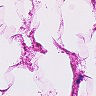
Metastatic tissue present: no